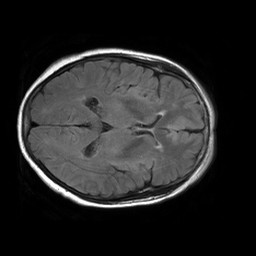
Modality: FLAIR
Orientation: axial
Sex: female
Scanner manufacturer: philips
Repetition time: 11 s
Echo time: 0.125 s